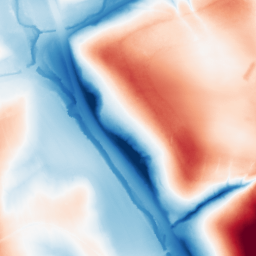
Category: classical
Decomposition family: gaussian_anisotropic
Decomposition parameters: sigma_x: 50
sigma_y: 20
Upsampling method: quartic
Upsampling parameters: scale: 4
Upsampling scale: 4